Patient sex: F
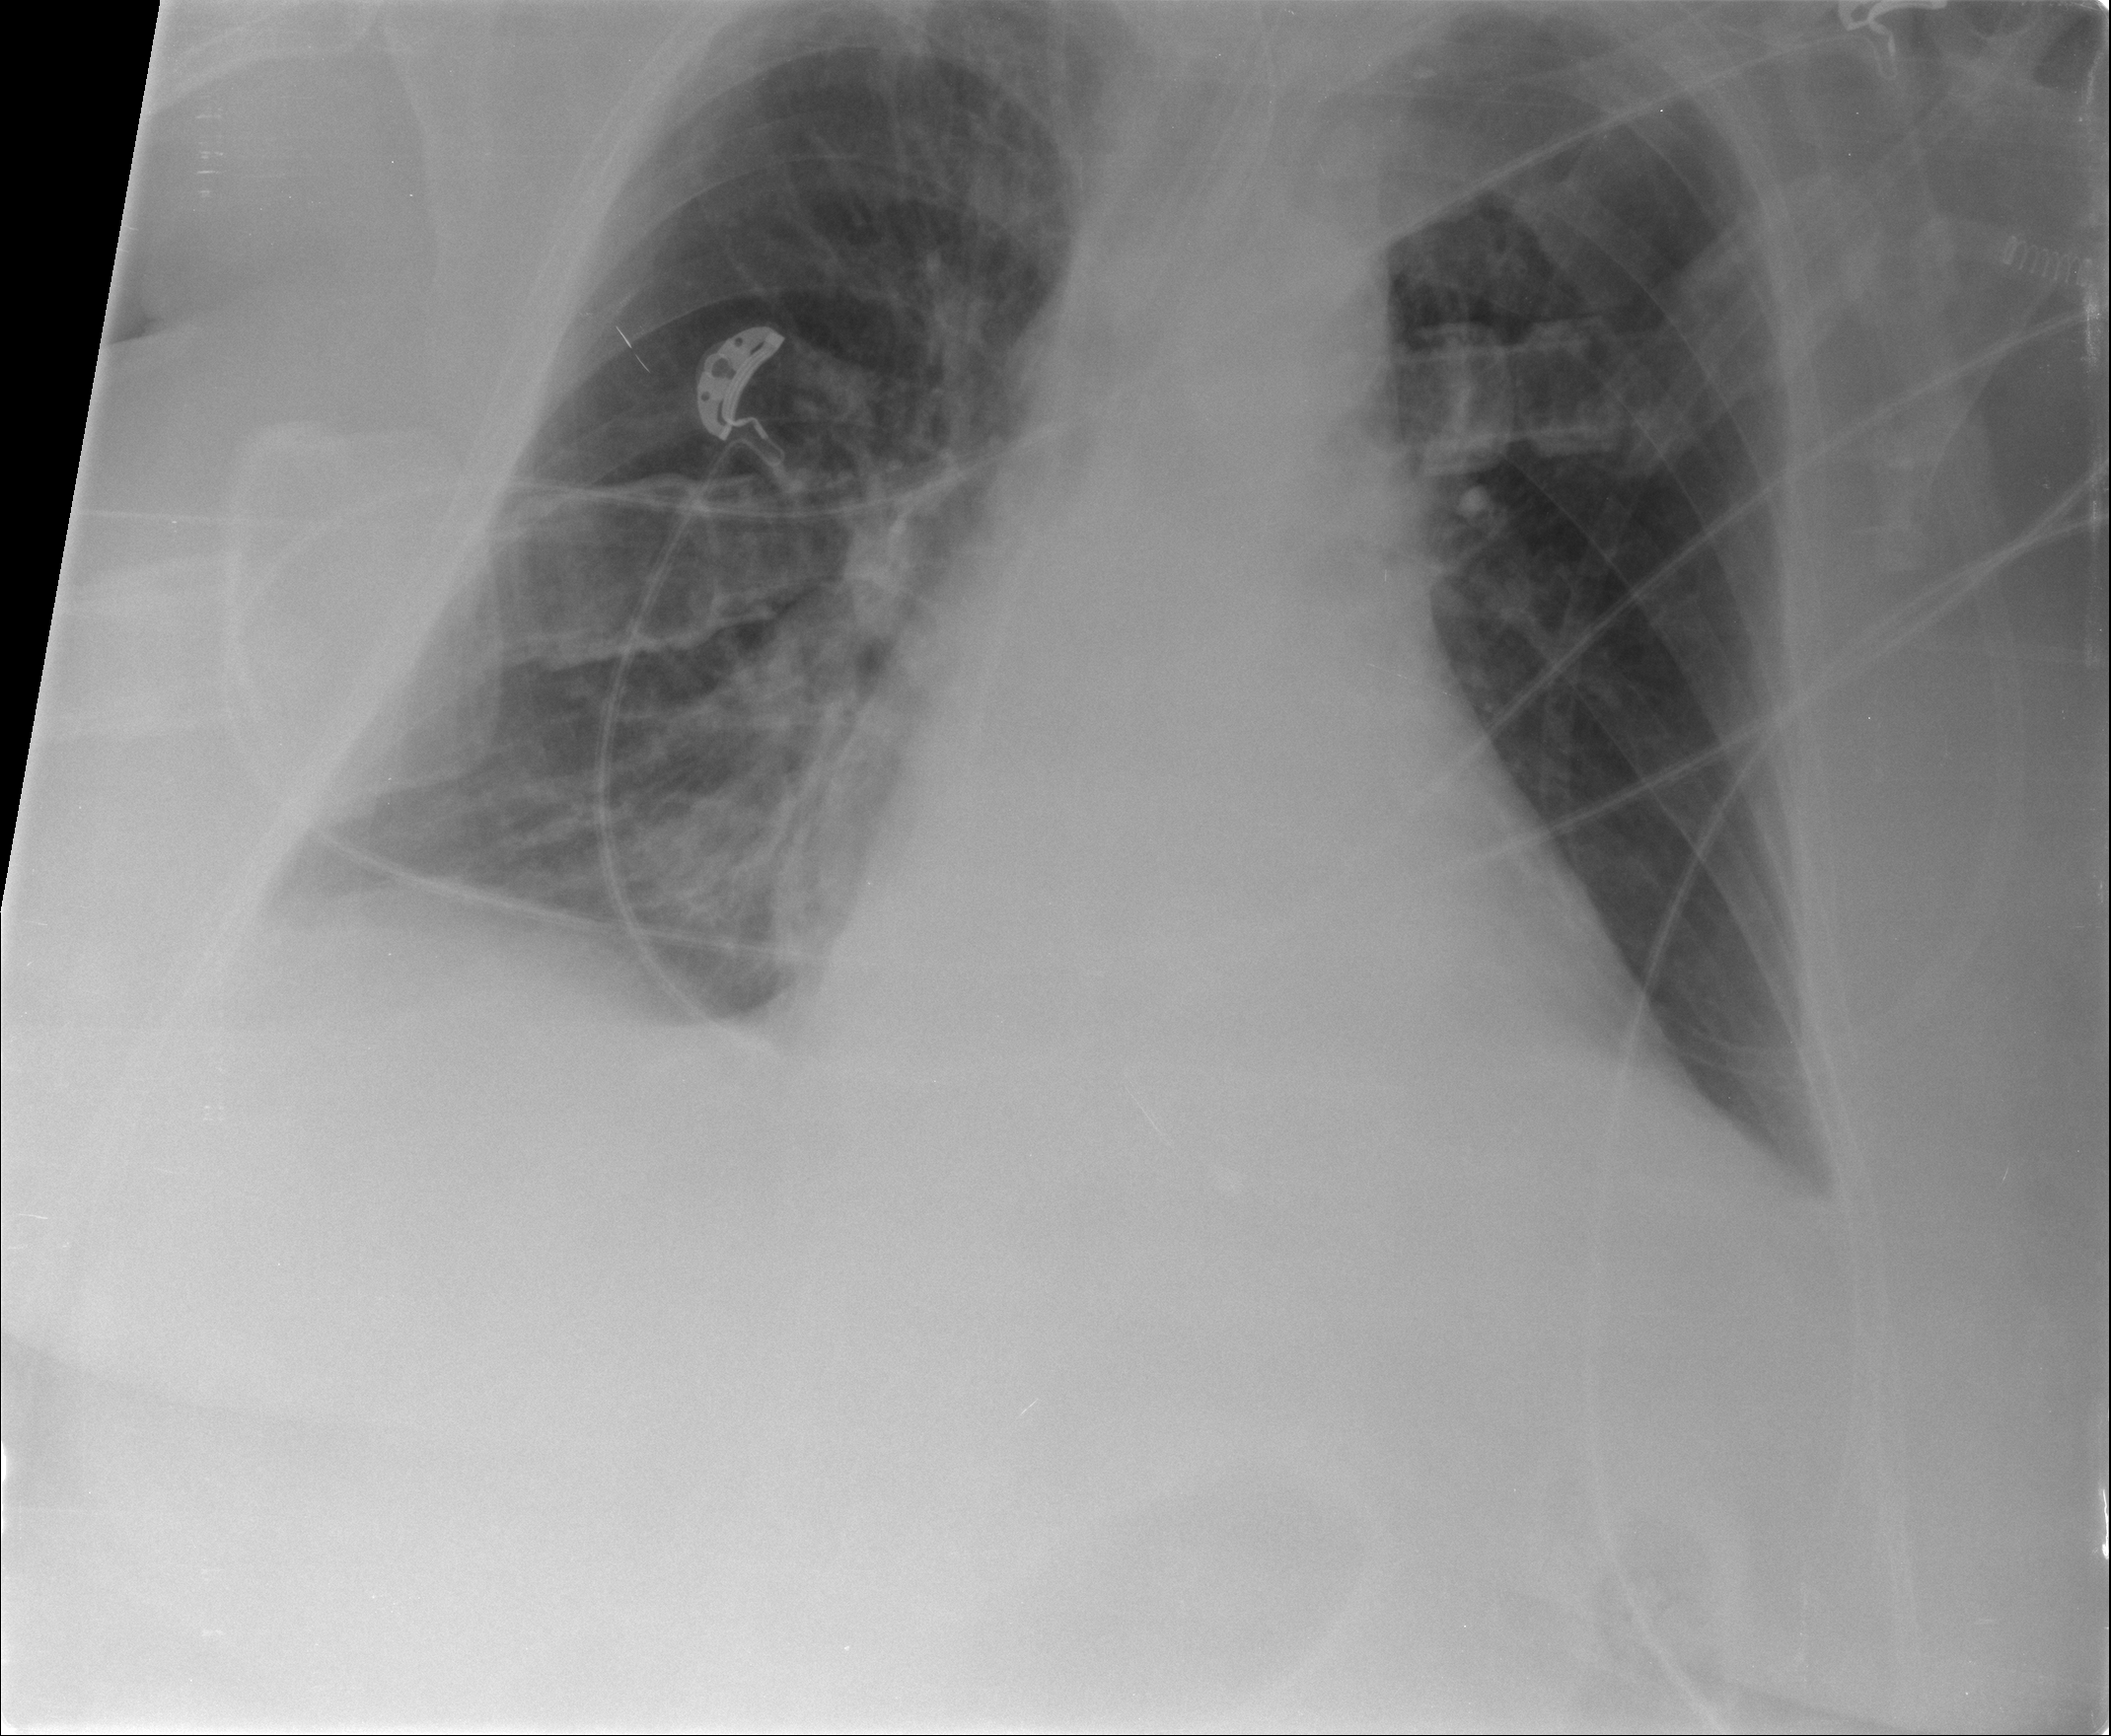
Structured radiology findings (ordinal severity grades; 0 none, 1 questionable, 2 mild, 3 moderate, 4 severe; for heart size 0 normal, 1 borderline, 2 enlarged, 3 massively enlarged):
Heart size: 2
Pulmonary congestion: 2
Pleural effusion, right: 0
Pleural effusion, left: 0
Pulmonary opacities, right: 0
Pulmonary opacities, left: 0
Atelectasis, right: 1
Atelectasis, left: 0